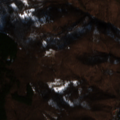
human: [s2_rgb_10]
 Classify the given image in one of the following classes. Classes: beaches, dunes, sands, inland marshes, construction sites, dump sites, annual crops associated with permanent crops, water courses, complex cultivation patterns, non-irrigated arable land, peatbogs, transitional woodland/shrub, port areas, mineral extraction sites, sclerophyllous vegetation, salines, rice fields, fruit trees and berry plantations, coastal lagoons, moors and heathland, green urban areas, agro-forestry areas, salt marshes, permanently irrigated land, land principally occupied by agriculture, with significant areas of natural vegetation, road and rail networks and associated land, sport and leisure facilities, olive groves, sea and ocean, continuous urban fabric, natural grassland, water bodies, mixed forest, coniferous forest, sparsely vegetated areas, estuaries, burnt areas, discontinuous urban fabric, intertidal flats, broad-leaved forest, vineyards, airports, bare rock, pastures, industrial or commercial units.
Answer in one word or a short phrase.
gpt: land principally occupied by agriculture, with significant areas of natural vegetation, broad-leaved forest, coniferous forest, transitional woodland/shrub